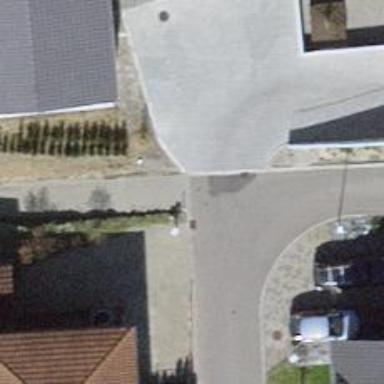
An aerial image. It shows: Footway made of paving stones.